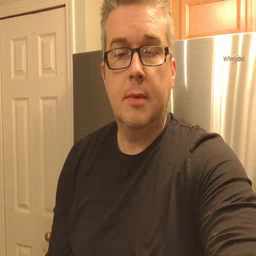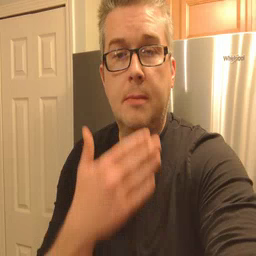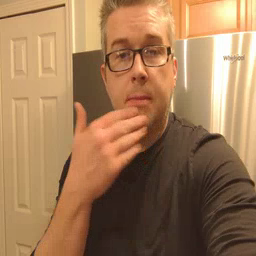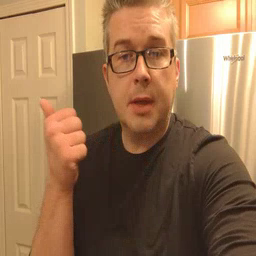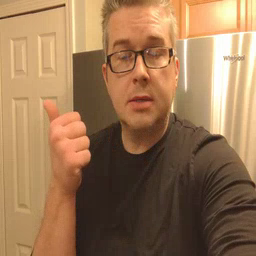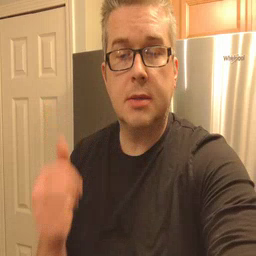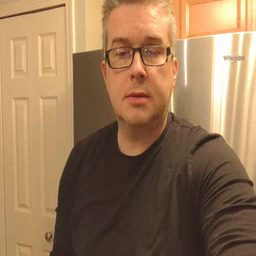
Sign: better